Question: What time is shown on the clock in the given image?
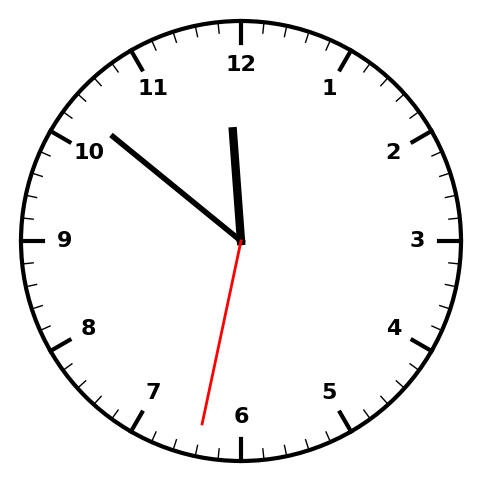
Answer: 11:51:32